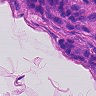
Metastatic tissue present: yes